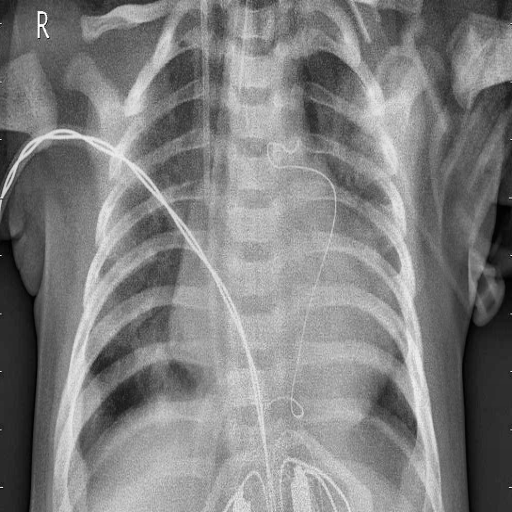
Finding: PNEUMONIA